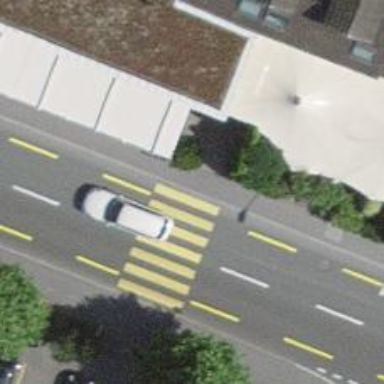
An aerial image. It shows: Kerb barrier.